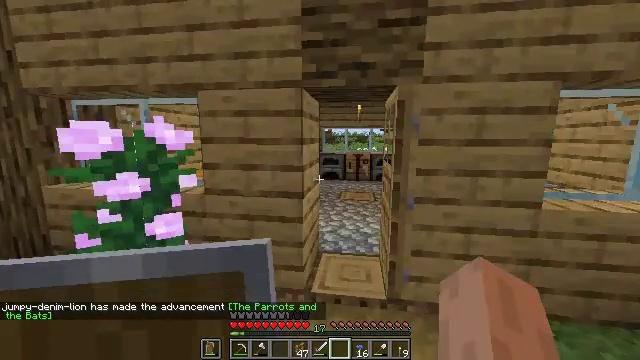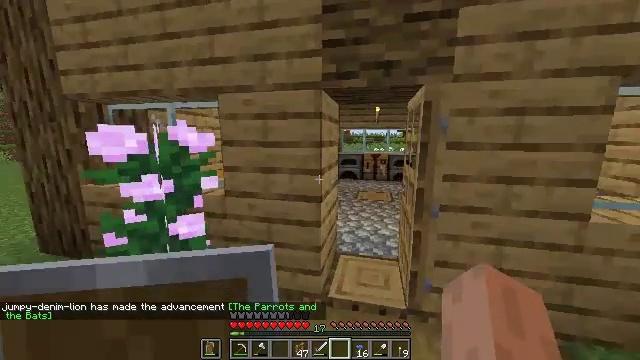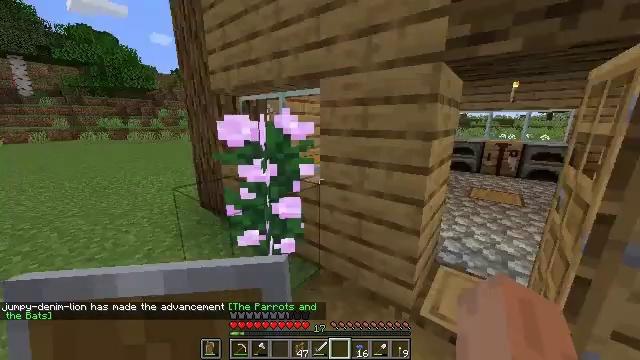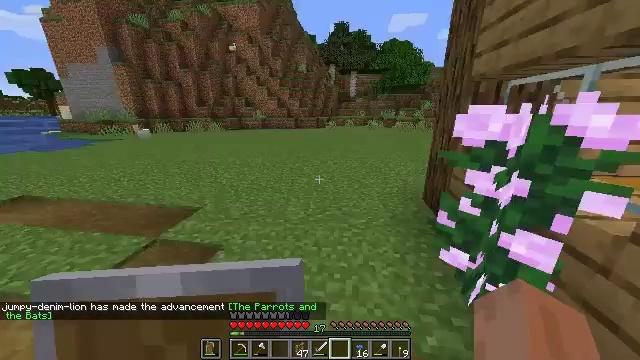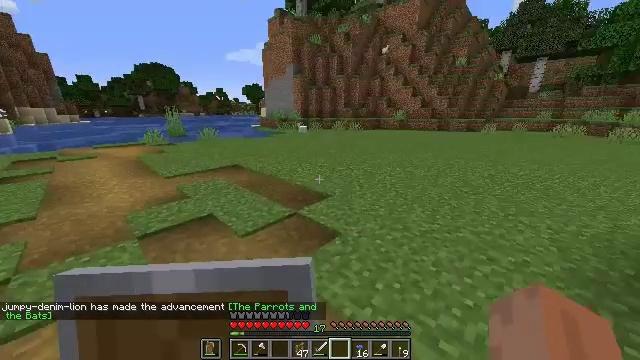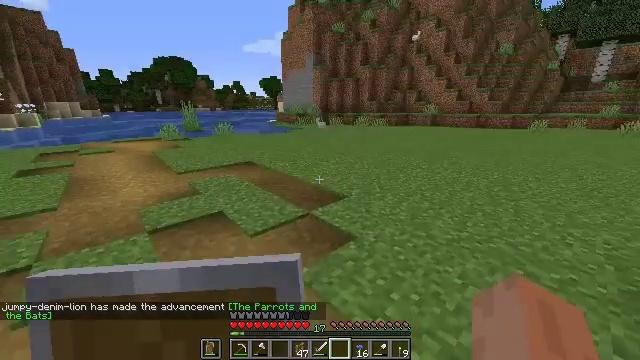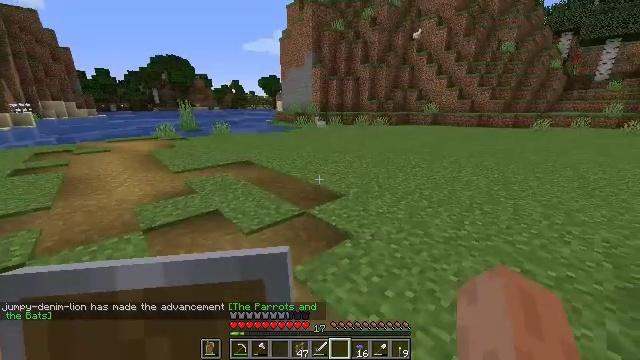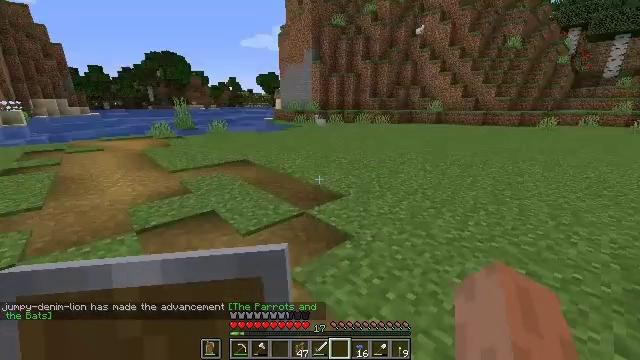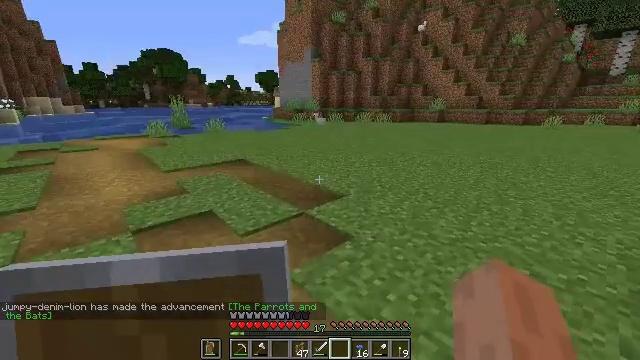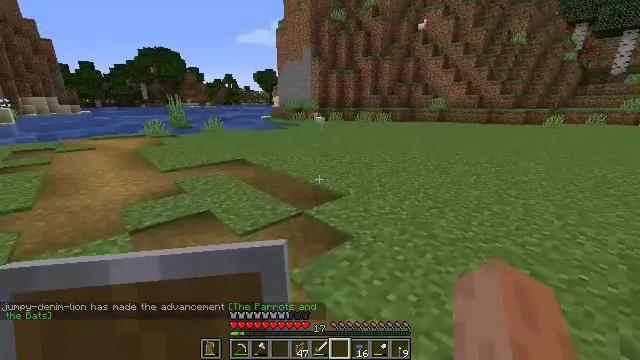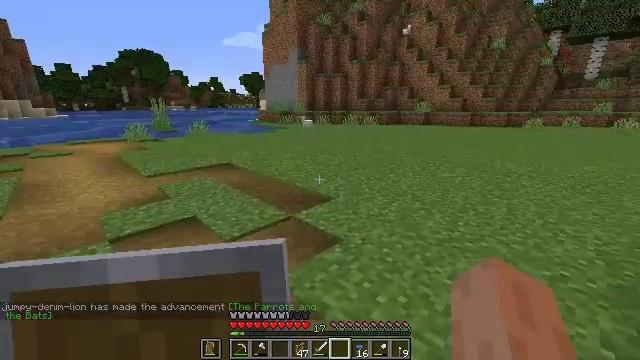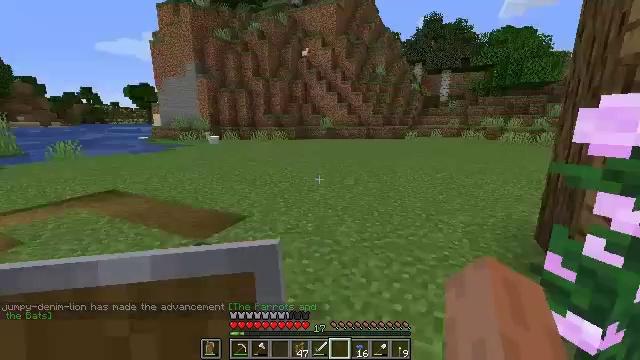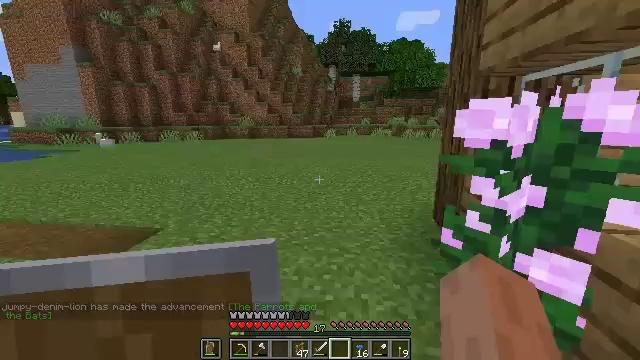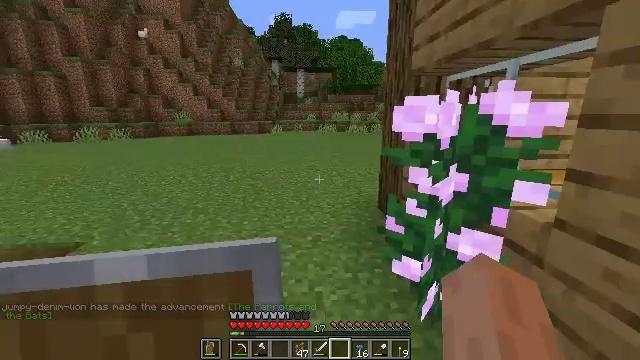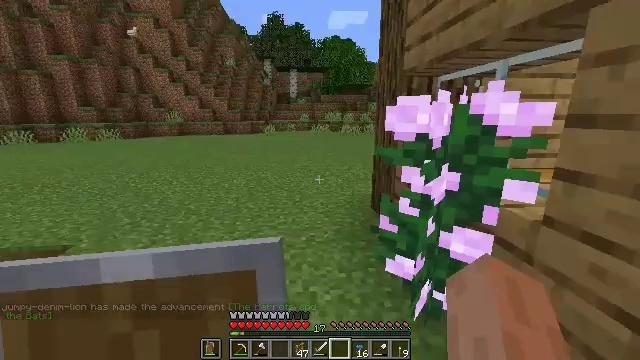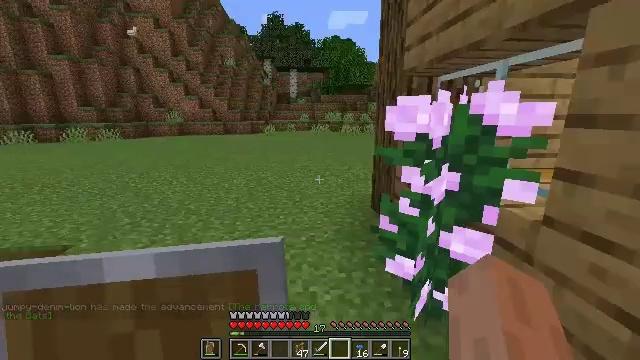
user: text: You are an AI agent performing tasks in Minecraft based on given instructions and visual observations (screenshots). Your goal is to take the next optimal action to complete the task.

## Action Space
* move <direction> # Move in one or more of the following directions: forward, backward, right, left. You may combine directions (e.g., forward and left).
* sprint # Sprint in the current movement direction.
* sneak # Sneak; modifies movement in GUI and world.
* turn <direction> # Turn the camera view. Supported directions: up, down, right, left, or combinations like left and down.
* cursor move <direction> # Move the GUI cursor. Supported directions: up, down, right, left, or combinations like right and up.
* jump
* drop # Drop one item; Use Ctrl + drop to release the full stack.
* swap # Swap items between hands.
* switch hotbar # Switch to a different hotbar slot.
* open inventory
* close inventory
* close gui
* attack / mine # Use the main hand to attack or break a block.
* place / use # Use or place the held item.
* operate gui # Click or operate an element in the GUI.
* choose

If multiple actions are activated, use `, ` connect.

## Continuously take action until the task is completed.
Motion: motion action
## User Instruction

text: Utilize the crafting table to create an iron hoe.
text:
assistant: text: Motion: move forward, sprint, turn left
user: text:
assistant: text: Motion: move forward, turn left and down
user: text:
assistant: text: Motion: turn left and down
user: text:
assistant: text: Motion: turn left
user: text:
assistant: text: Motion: turn left
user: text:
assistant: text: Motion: no_op
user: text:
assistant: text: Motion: no_op
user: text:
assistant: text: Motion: no_op
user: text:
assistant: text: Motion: no_op
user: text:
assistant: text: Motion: turn right
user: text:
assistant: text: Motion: turn right and up
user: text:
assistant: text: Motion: turn right
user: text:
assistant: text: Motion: turn right
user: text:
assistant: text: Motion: turn right
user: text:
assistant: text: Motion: no_op
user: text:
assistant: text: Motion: move forward
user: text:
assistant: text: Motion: move forward
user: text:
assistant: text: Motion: move forward
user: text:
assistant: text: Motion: move forward
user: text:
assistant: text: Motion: move forward
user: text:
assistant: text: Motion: move forward
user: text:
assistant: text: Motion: move forward
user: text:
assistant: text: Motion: no_op
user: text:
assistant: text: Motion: turn down
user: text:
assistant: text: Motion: turn right and down
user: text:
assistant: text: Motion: turn right and down
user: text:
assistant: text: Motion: turn right
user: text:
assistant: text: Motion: turn right and up
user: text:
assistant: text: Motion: turn right and up
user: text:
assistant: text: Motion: no_op